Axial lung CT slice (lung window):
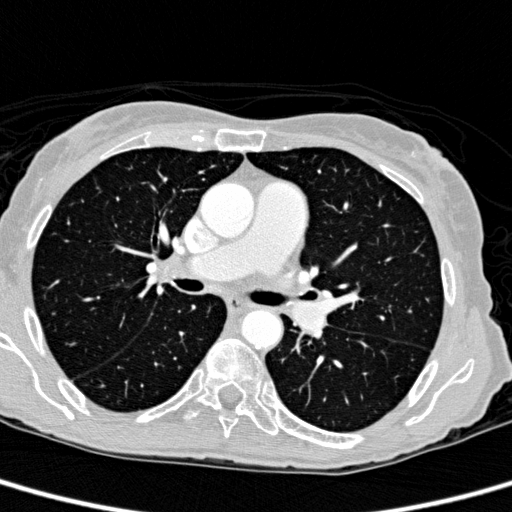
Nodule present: no